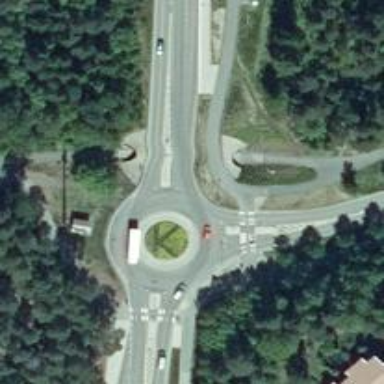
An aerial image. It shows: Crossing on asphalt cycleway.